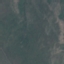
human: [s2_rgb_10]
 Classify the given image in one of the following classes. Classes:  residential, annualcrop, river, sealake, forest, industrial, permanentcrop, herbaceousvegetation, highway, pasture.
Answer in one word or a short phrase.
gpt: HerbaceousVegetation